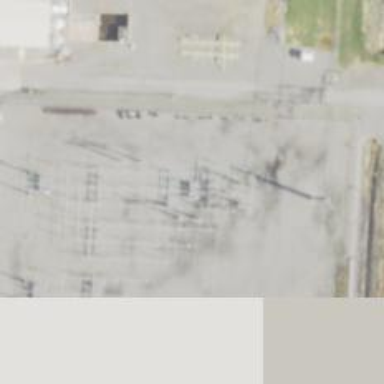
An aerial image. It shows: Switch for power supply.